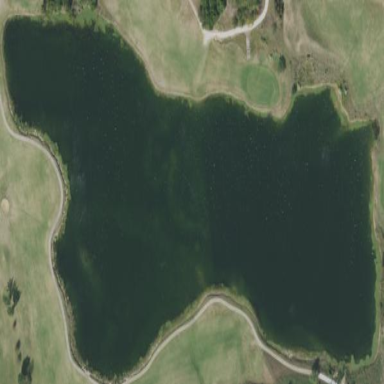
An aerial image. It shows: Water hazard on golf course. The hazard is natural water feature.